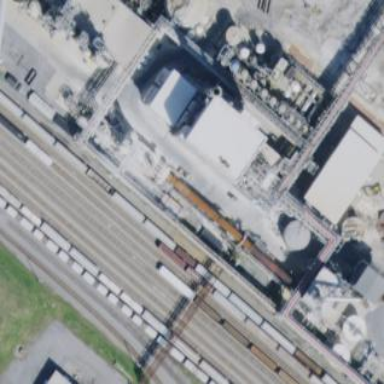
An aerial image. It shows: Industrial area with power plant.